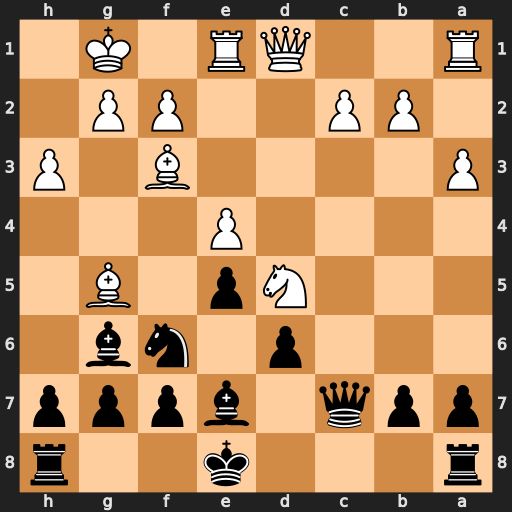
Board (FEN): r3k2r/ppq1bppp/3p1nb1/3Np1B1/4P3/P4B1P/1PP2PP1/R2QR1K1
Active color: b
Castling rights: kq
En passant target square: -
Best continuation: Nxd5 Qxd5 Bxg5